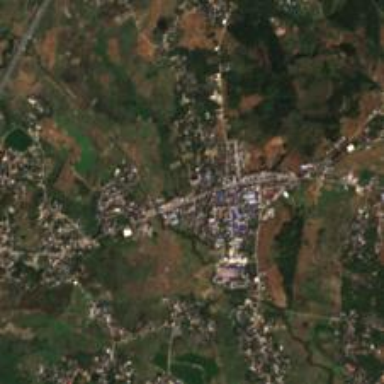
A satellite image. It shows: Township within town.